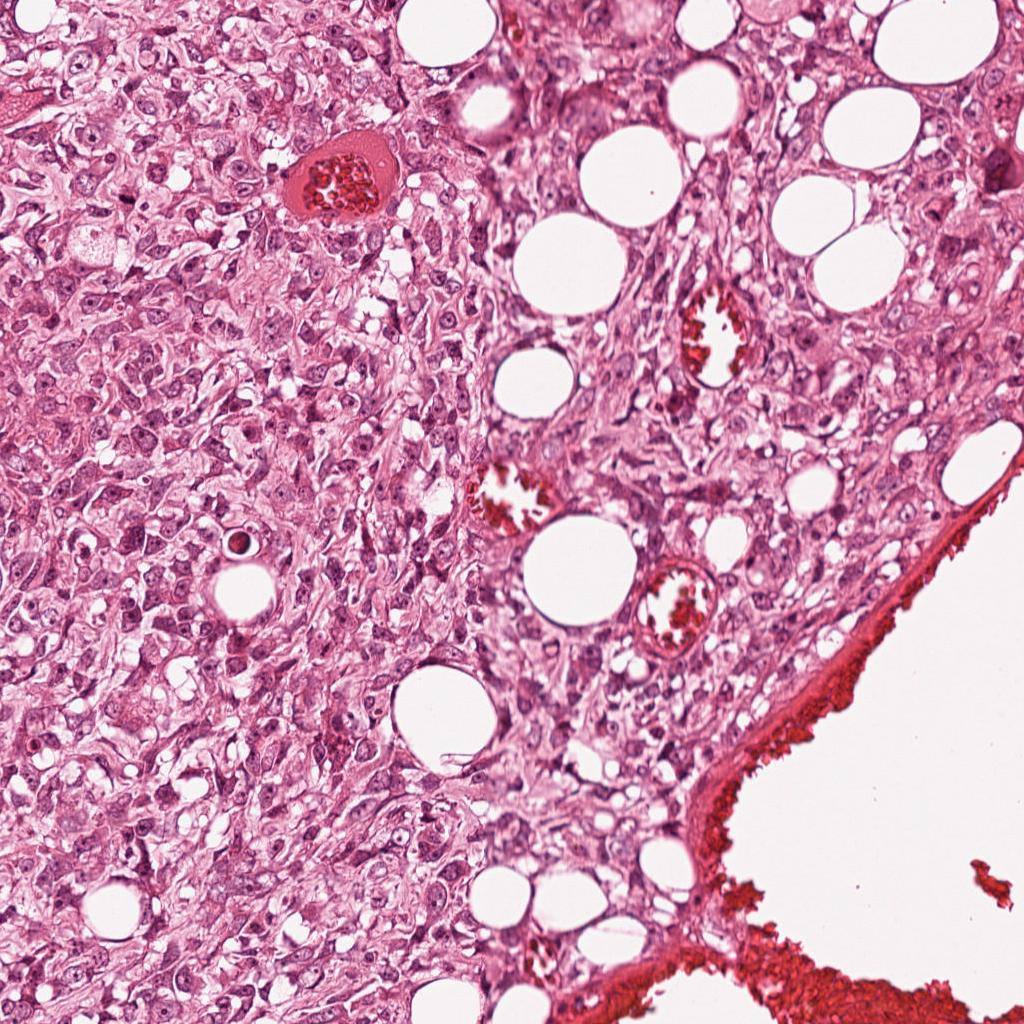
Label: Viable